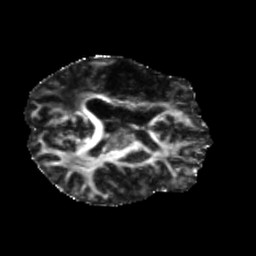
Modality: FA
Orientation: axial
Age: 46
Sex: male
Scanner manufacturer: siemens
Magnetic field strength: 3 T
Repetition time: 5.25 s
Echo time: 0.08 s